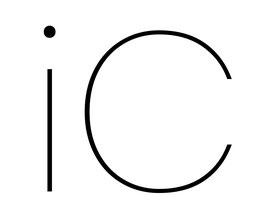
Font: Poppins-Thin